Current action and preconditions to check: path_clear

Your task: For each precondition in the list above, predict whether it will hold at this action.

Consider the current scene as observed from the mobile robot's camera, and analyze the predicted future states of all dynamic agents (e.g., people, animals, vehicles, or any moving entities) within the NEXT SECOND.

IMPORTANT: Only answer "very likely" if you are absolutely certain—based on strong, clear evidence—that a dynamic agent will violate the precondition in the predicted future state. Do NOT answer "very likely" for unlikely, ambiguous, or low-probability risks.

Ask yourself for each precondition: Is there a high probability, with clear and convincing evidence, that the predicted future states of any dynamic agent will interfere with the predicted future state of the currently executing action within the NEXT SECOND, causing that precondition to fail?

Assess the risk level based on these predictions. Use "likely" or "very likely" if motions create a clear risk of interference.

Use "neutral" or "improbable" if agents are nearby but their predicted paths are clearly diverging or non-conflicting.

Failure Risk Categories: "very improbable", "improbable", "neutral", "likely", "very likely"

Answer Format: Output ONLY the probability_of_failure value from these categories: "very improbable", "improbable", "neutral", "likely", "very likely"

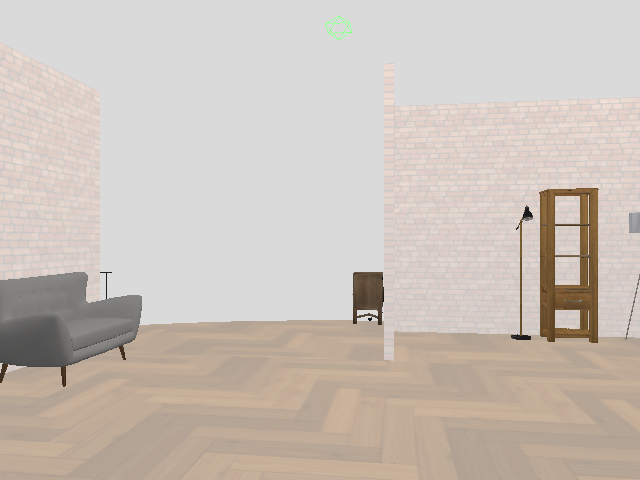

Answer: very improbable